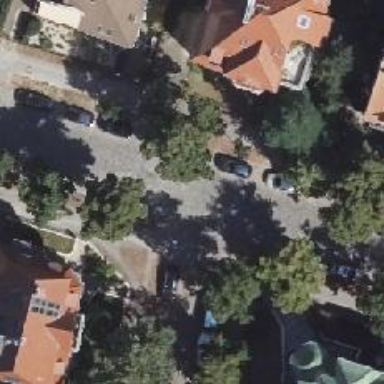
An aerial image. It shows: Residential road with sidewalks on both sides. Parallel parking is available on the street.